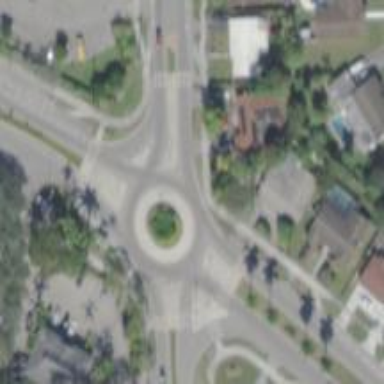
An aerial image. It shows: Tertiary road leading to roundabout junction.